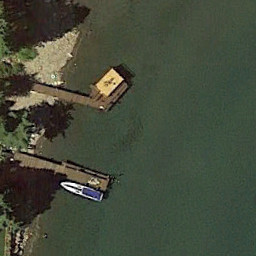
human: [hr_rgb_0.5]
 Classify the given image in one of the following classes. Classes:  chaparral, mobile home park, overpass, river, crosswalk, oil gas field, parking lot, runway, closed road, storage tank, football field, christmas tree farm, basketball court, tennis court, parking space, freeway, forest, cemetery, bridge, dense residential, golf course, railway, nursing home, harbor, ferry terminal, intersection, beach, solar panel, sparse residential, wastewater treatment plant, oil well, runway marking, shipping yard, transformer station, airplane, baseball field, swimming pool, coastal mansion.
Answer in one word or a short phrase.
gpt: ferry terminal